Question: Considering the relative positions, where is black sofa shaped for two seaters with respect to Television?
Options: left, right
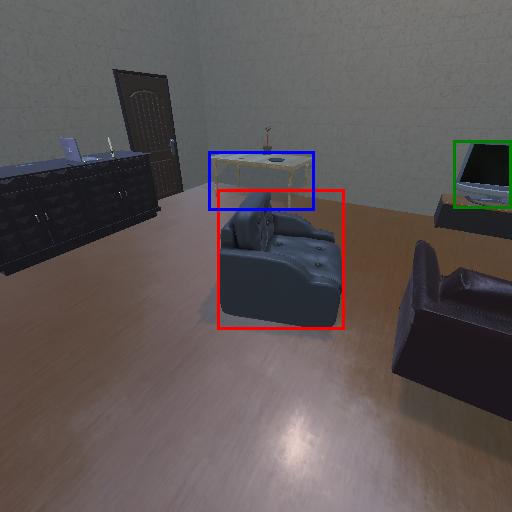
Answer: left